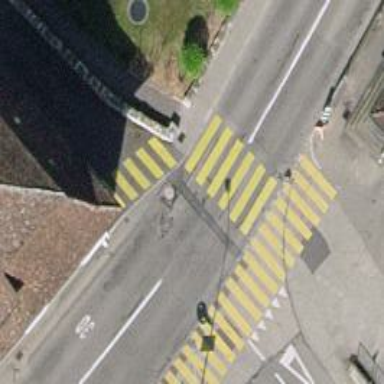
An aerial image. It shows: Marked crossing on the road.